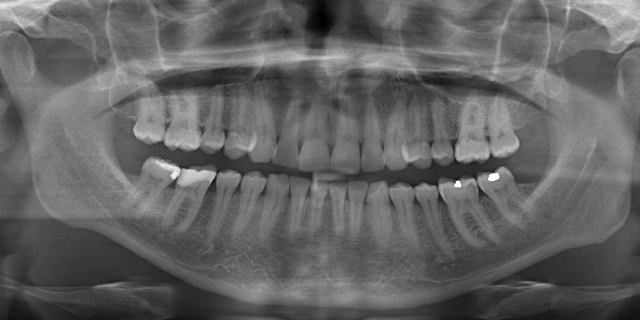
adult